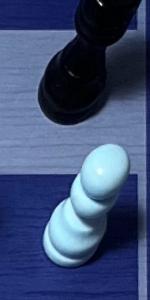
Label: Pawn_White